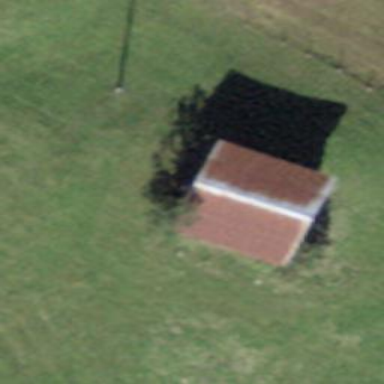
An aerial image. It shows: Rural barn.